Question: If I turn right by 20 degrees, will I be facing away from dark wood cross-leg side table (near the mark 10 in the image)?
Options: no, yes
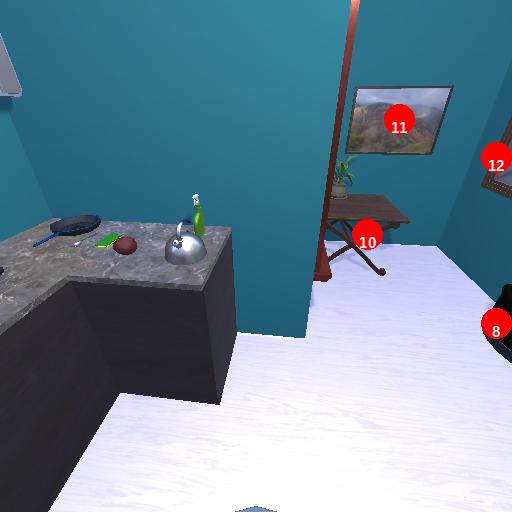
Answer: no